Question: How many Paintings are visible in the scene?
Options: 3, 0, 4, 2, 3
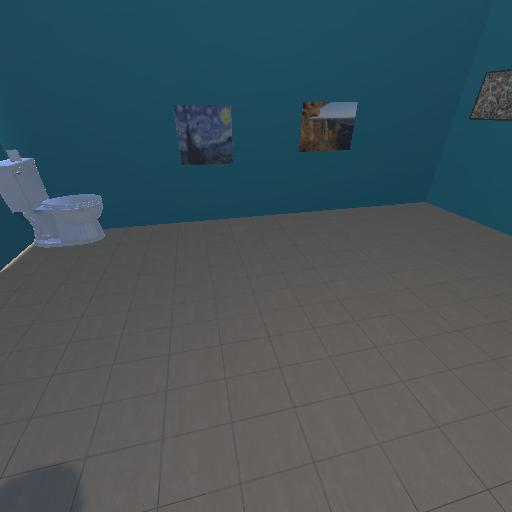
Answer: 3